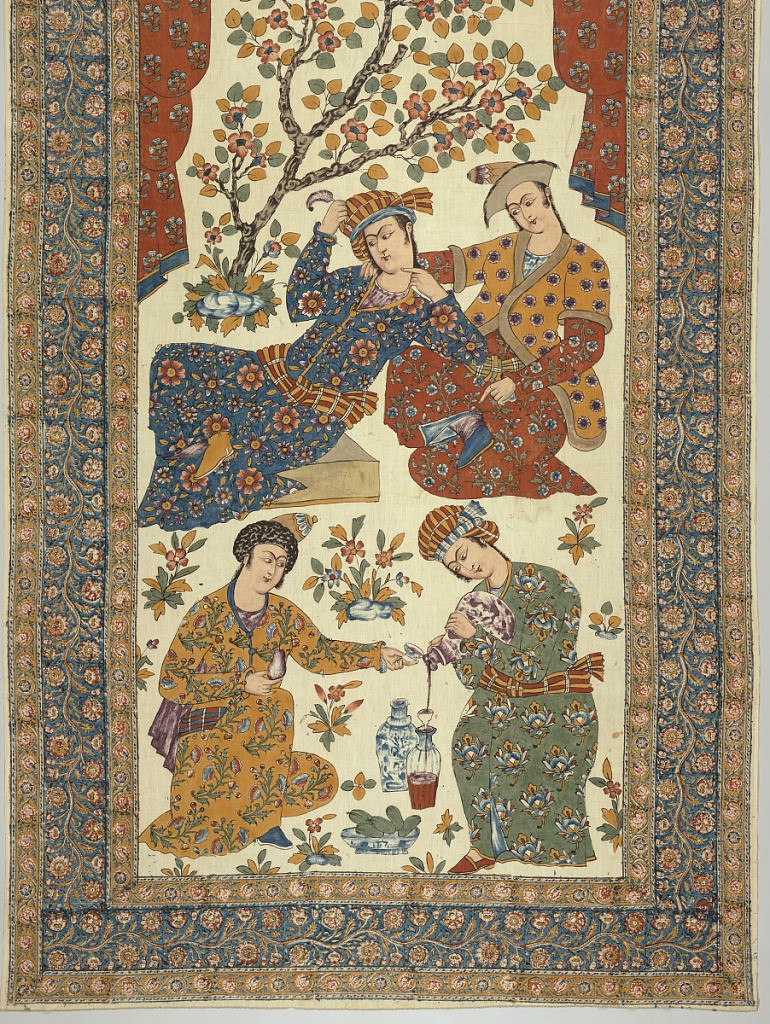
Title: Textile
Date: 19th century
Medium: cotton Technique: block printed and painted (chintz)
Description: Vertical panel with large colored scene. A flowered curtain drapes across the top over a wine party with four large figures in flowered robes. Small flowering tree on the edge of a pool on the upper left side. Ground scattered with small flowering plants. In deep blue, rust, dark purple, deep golden yellow, flesh tones and dark brownish blue in black outlines on undyed ground. Wide scrolling floral border on blue ground with narrower floral borders above and below on yellow ground. Undyed band across top with floral repeats.